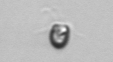
Label: Pyramimonas